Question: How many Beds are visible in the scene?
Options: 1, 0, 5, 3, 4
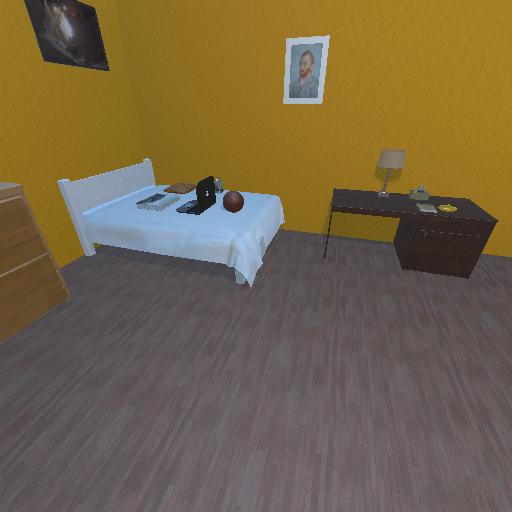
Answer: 1